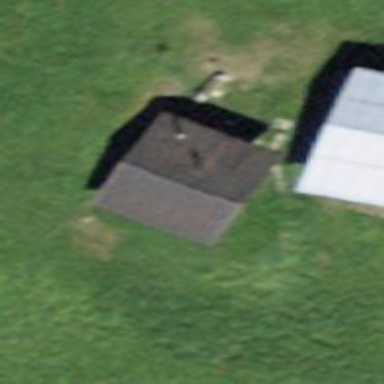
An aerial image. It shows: Bungalow.